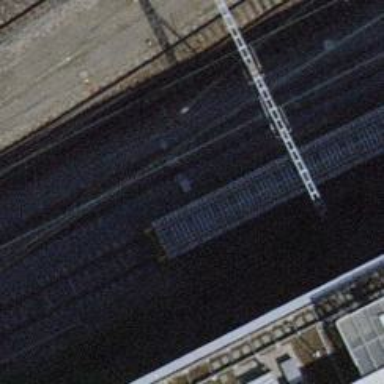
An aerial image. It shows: Railway yard with single rail track. The electrified track has contact line for power supply.